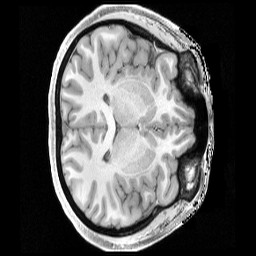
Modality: T1w
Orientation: axial
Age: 23
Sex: female
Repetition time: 2.4 s
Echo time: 0.00222 s